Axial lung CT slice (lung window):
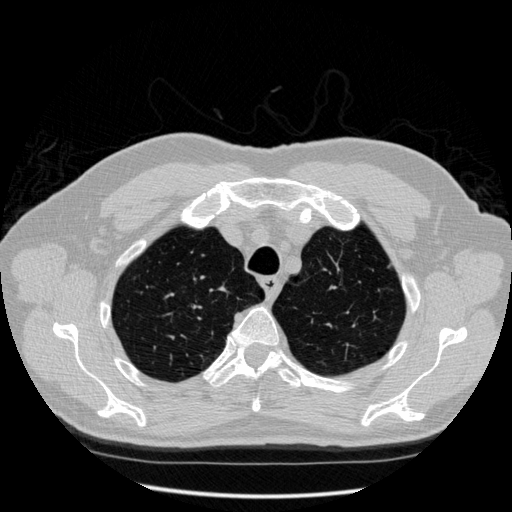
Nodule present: no